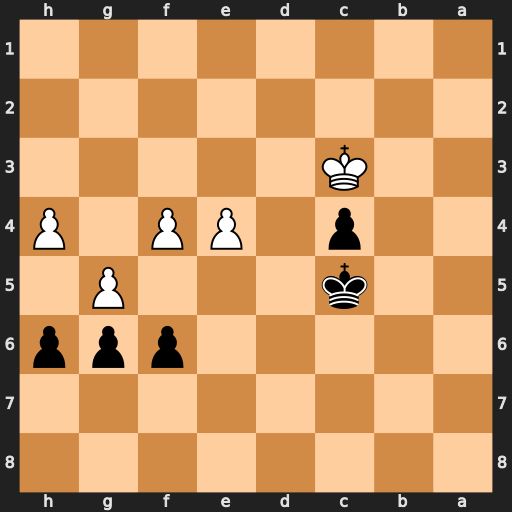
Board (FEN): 8/8/5ppp/2k3P1/2p1PP1P/2K5/8/8
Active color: b
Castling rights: -
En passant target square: -
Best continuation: fxg5 fxg5 hxg5 hxg5 Kb5 e5 Kc5